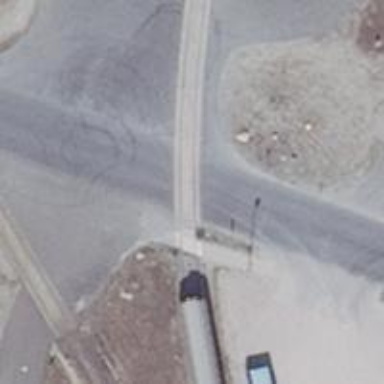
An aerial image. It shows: Railway level crossing.